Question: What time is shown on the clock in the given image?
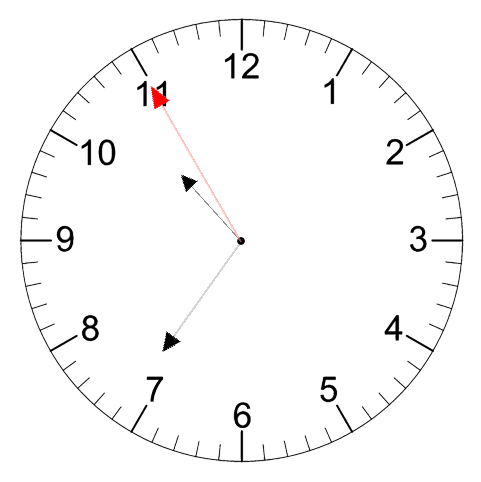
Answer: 10:35:55